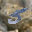
Label: 5